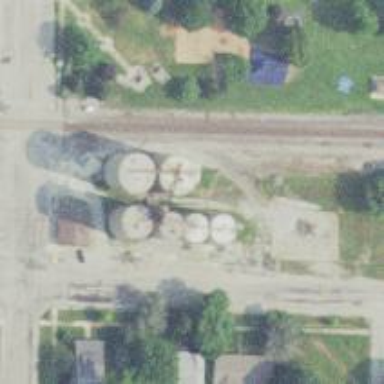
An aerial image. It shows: Silo.